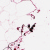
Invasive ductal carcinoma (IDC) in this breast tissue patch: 0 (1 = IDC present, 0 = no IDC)